Question: Is something wrong with my visual studio or am i missing something. When ever i convert something into datetime these # add up. And i cannot send strings to the database to get data

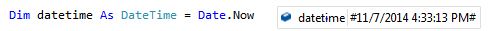
Answer: This is just VB's visual representation of DateTime literal. Never mind it, it's has a DateTime value - use it as such.